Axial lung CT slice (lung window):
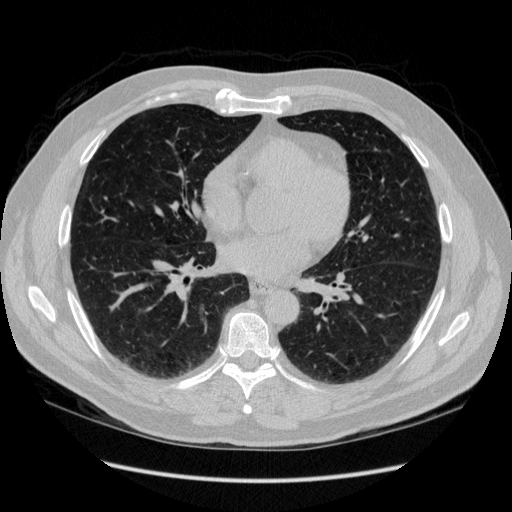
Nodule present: no